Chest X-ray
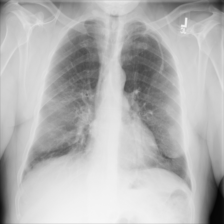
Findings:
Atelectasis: negative
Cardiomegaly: negative
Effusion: negative
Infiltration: negative
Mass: negative
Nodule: positive
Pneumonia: negative
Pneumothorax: negative
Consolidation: negative
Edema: negative
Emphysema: negative
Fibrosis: negative
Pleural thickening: negative
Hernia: negative